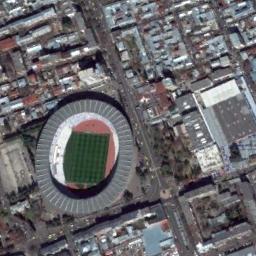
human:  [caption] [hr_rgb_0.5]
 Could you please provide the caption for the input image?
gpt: The stadium is next to some buildings and trees .

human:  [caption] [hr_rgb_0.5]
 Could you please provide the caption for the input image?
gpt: This stadium has a white podium and a blue runway .

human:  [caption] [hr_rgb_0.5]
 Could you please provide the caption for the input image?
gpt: Oval gym is enclosed in the middle of a residential area .

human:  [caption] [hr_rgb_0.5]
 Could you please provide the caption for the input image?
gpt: There are many buildings beside the stadium .

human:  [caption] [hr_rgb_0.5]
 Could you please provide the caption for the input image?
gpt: There are many buildings around the stadium .